Question: I'm having a problem with this. What I did was every cell in 'indexPath.row % 2 == 1' I want to set it to blank so there could be a margin. But now it looks like this:

I want to remove the ">" in the cell that serves as a margin. How to remove that and remove the highlight thing when pressed? When pressed it turns to grey.
And how to delete the cell with this logic since every row is in odd numbers but the actual object is still in their proper indexes.
Here's my code:
'''
if (indexPath.row % 2 == 1) {
UITableViewCell *cell2 = [tableView dequeueReusableCellWithIdentifier:CELL_ID2];
if (cell2 == nil) {
cell2 = [[UITableViewCell alloc] initWithStyle:UITableViewCellStyleDefault reuseIdentifier:CELL_ID2];
[cell2.contentView setAlpha:0];
cell2.selectionStyle = UITableViewCellSelectionStyleNone;
cell2.userInteractionEnabled = NO;
}
return cell2;
}
'''
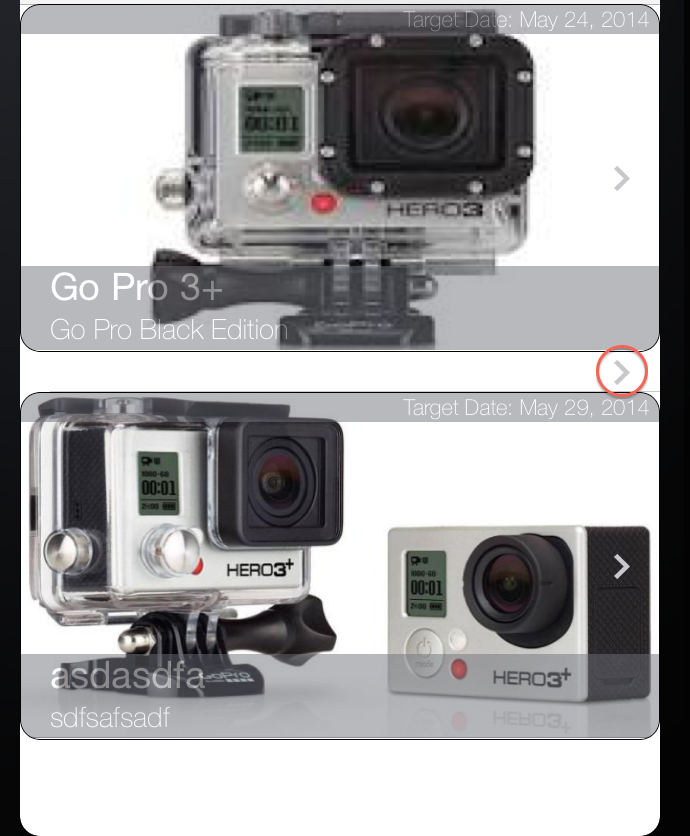
Answer: You're pretty close:
'''
if (indexPath.row % 2 == 1) {
UITableViewCell *cell2 = [tableView dequeueReusableCellWithIdentifier:CELL_ID2];
if (cell2 == nil) {
cell2 = [[UITableViewCell alloc] initWithStyle:UITableViewCellStyleDefault reuseIdentifier:CELL_ID2];
}
cell2.selectionStyle = UITableViewCellSelectionStyleNone;
cell2.accessoryType = UITableViewCellAccessoryNone;
return cell2;
}
'''
Your cell configuration (if cell is nil) should contain the bare minimum of what you need because the cells get reused ('dequeueReusableCellWithIdentifier:'). So you need to configure every indepedant part of the cell when it is reused. Thus you need to set the properties you need for that row of the indexPath.